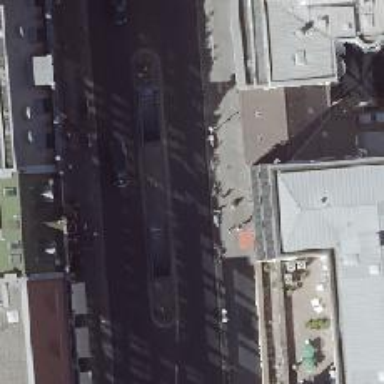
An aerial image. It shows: Asphalt footpath with unmarked crossing.